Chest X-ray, PA view. Patient: 48 years old, sex M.
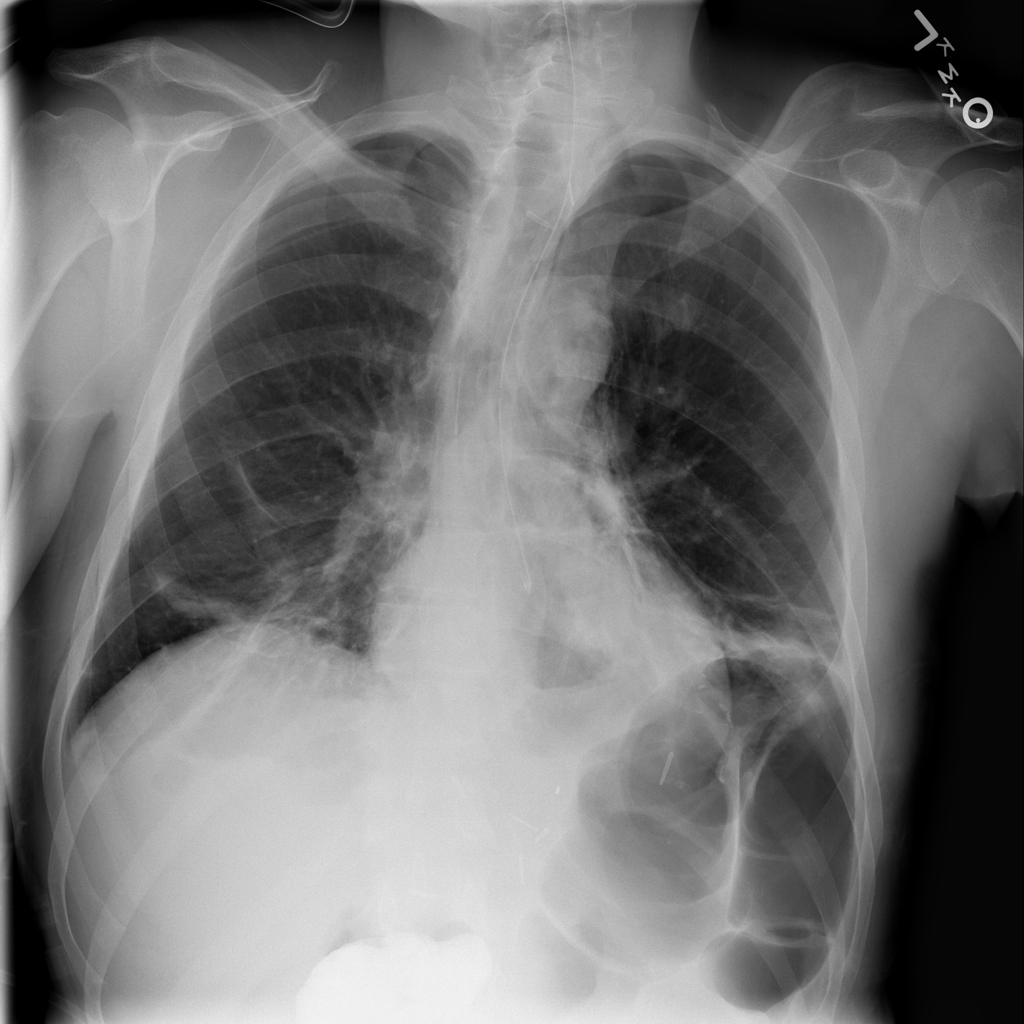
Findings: Atelectasis